Question: I've made a function to hide the Mine filter in the screen 'wp-admin/edit.php', using unset:

But when I click in the Posts menu ('wp-admin/edit.php'), it will not go to 'All' by default, it still goes to 'Mine' filter.
How to make the default to be 'All'?
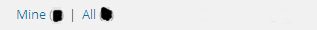
Answer: We can intercept what page we arrived at the very beginning of the load process (with <URL> and check if redirection is needed. See comments for logic.
'''
add_action( 'load-edit.php', function()
{
global $typenow;
// Not our post type, bail out
if( 'post' !== $typenow )
return;
// Administrator users don't need this, bail out
if( current_user_can('add_users') )
return;
// Only the Mine tab fills this conditions, redirect
if( !isset( $_GET['post_status'] ) && !isset( $_GET['all_posts'] ) )
{
wp_redirect( admin_url('edit.php?all_posts=1') );
exit();
}
});
'''